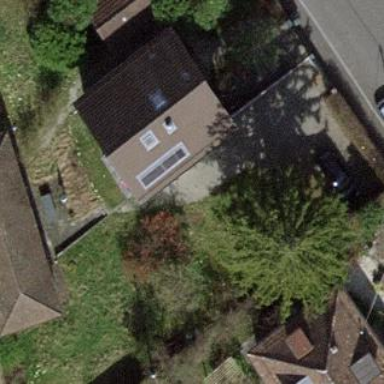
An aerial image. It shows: Garden enclosed by fence.